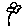
Label: flower